Field crop: maize
Growth stage: 1
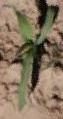
Species: maize